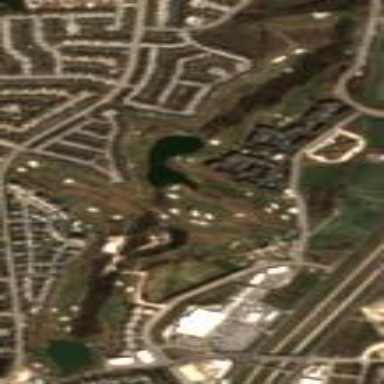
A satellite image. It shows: Golf course.